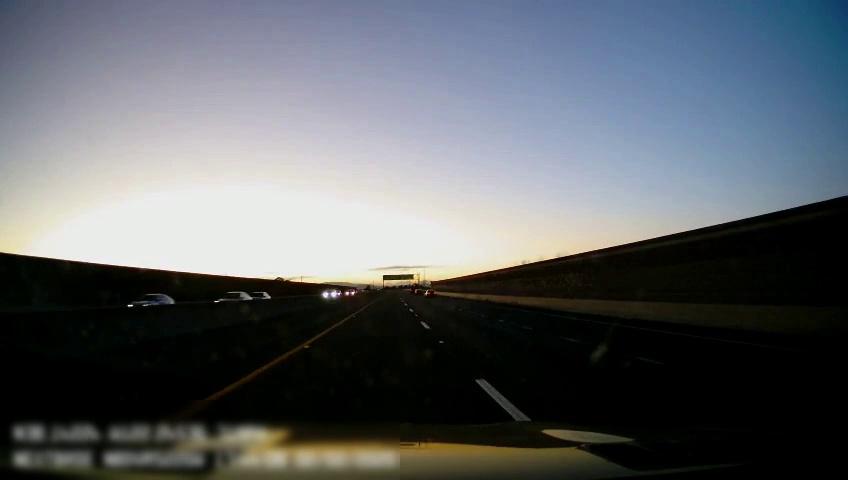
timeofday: Dusk/Dawn/Twilight
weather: Sunny
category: Drivable Space
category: Vehicles | Car
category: Vehicles | Car
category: Vehicles | Car
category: Vehicles | Car
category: Vehicles | Car
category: Lanes | Current Lane
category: Lanes | Current Lane
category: Lanes | Alternate Lane
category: Lanes | Alternate Lane